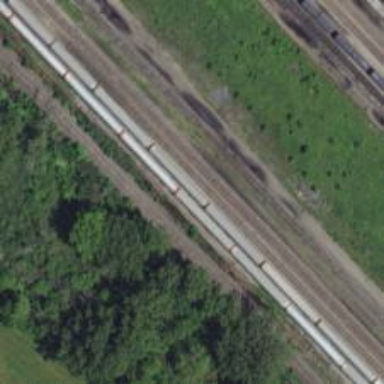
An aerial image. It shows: Railway siding with rails.